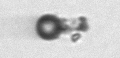
Label: bead